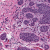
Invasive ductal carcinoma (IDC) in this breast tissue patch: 0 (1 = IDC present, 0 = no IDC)